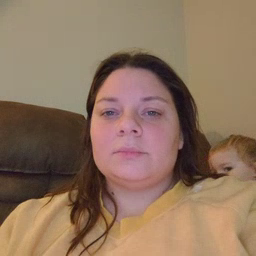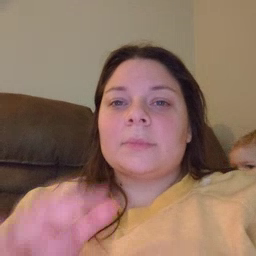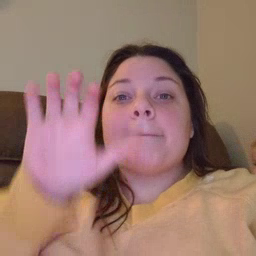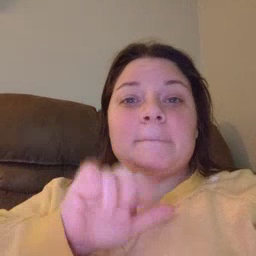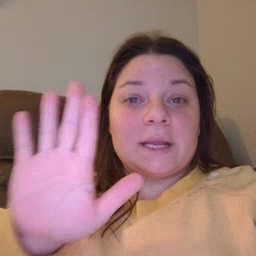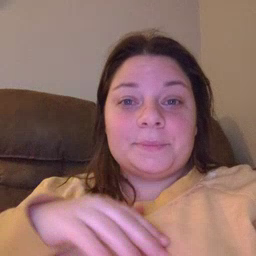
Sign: mitten